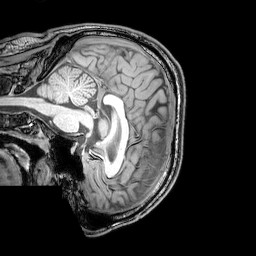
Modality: T1w
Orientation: sagittal
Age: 24
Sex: male
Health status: healthy
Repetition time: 0.081 s
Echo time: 0.037 s